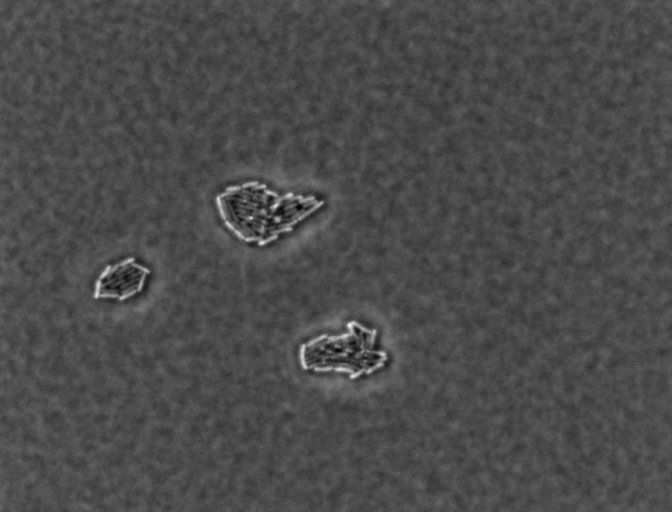
Escherichia coli 1612